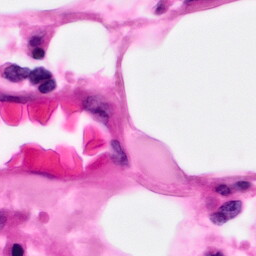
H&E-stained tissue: Pancreatic